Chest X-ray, PA view. Patient: 30 years old, sex M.
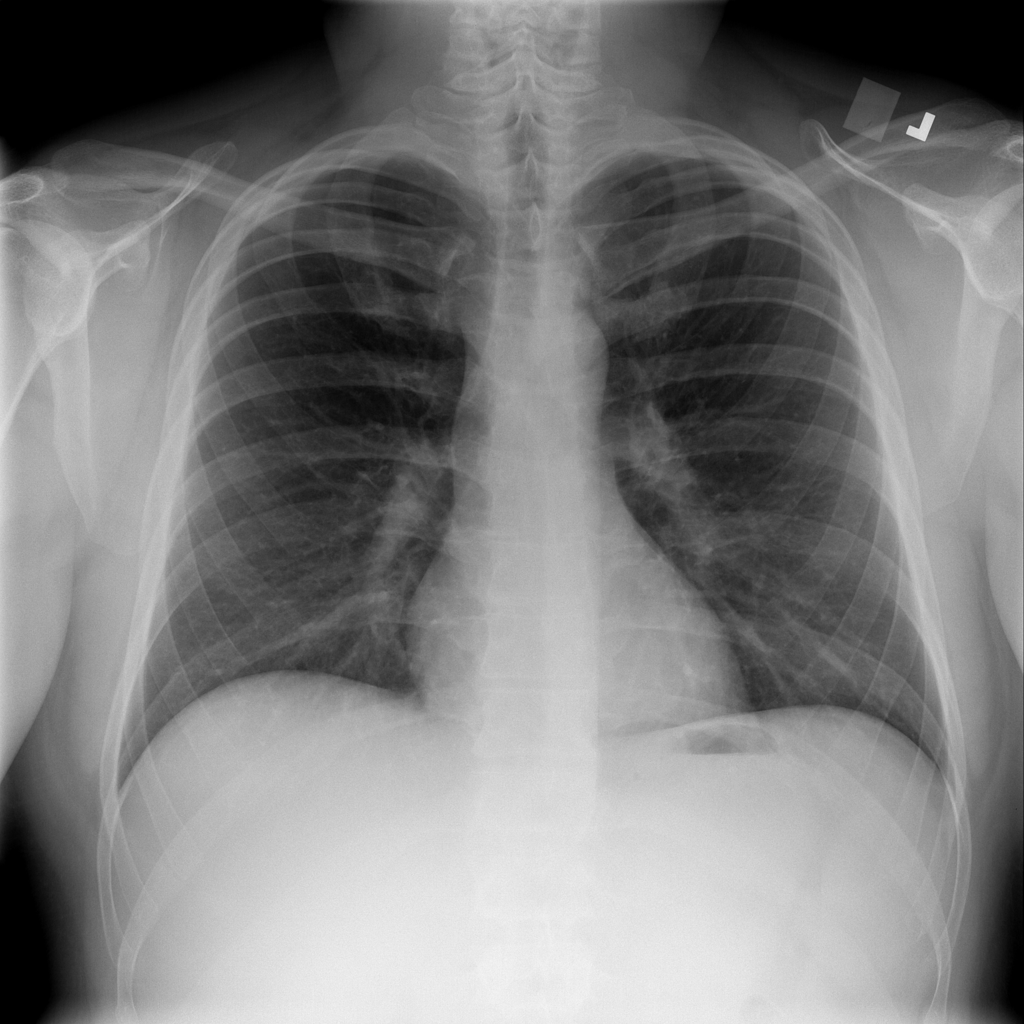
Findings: No Finding